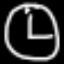
Label: clock